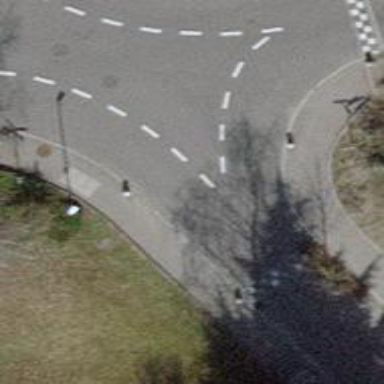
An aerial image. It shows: Marked crossing with zebra stripes on the road.